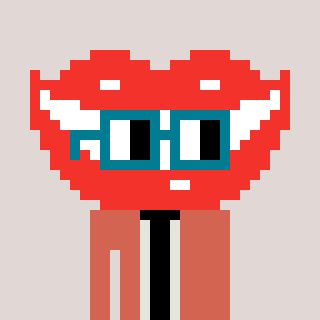
a pixel art character with square dark green glasses, a smile-shaped head and a peachy-colored body on a warm background